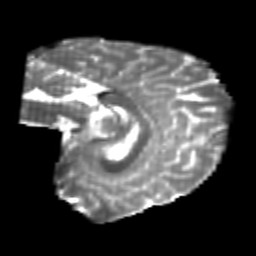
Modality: T2w
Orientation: sagittal
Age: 24
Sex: male
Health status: healthy
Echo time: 0.074 s